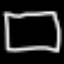
Label: square